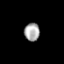
Tissue: prostate
Cell type: B cells
Senescence score: 0.2577
Nuclear area (px): 273
Mean DAPI intensity: 167.158